Question: I am new to nodejs and mongodb.
I am trying to create simple to-do app with nodejs and mongodb.
I have added the task in database.
Now in post method, I am using insertOne method of mongodb and in res.json I am having the following error.
res.json(info.ops[0].data)
TypeError: Cannot read property '0' of undefined
Code :
'''
app.post('/create-item', function(req, res){
db.collection('items').insertOne({ text:req.body.text }, function(err, info){
res.json(info.ops[0])
})
})
'''
Below is the screenshot of Error.
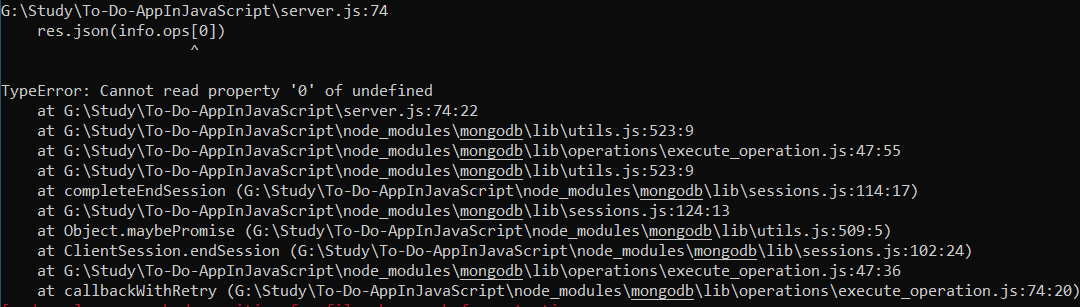
Answer: In current versions, there is no property returned named 'ops' when 'insertOne' is successful.
Hence the error 'TypeError: Cannot read property '0' of undefined'
'insertOne' returns two properties:
> 'acknowledged'
Indicates whether this write result was acknowledged. If not, then all other members of this result will be undefined
'insertedId'
The identifier that was inserted. If the server generated the identifier, this value will be null as the driver does not have access to that data
See:
- <URL>
'''
app.post('/create-item', function(req, res){
db.collection('items').insertOne({ text:req.body.text }, function(err, info){
console.log(info.acknowledged)
console.log(info.acknowledged)
res.json(info.acknowledged)
})
})
'''
In previous versions, for example '3.2', different properties were returned for 'insertOne':
- <URL>
Similarly, different properties were returned for 'updateOne':
- <URL>
For more information about migrating to version 4 from earlier versions, see the article:
<URL>